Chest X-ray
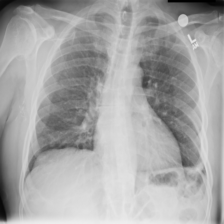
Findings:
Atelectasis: positive
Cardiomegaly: negative
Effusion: negative
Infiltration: negative
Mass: negative
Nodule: negative
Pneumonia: negative
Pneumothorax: negative
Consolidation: negative
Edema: negative
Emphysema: negative
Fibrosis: negative
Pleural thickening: negative
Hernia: negative